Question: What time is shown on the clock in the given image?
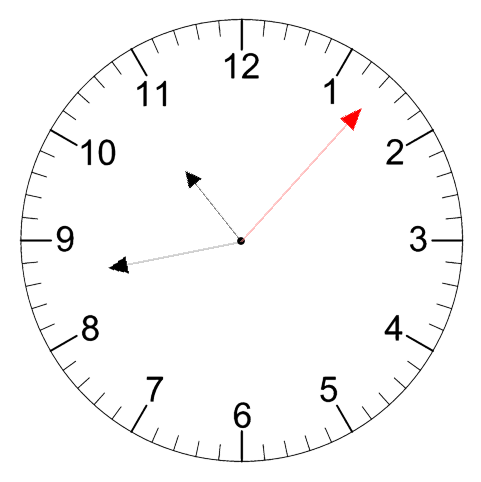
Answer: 10:43:07